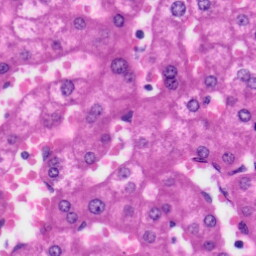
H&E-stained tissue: Liver